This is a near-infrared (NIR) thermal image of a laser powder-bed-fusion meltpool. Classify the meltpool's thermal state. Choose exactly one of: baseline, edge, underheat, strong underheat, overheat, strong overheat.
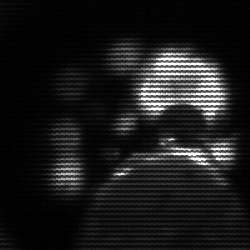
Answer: baseline